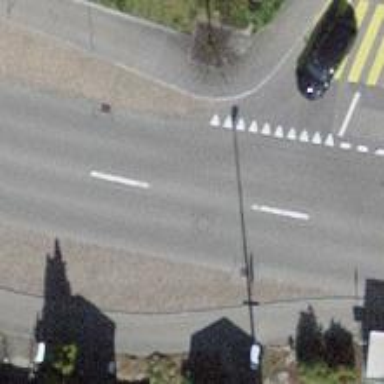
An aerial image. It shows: Public transport stop position.